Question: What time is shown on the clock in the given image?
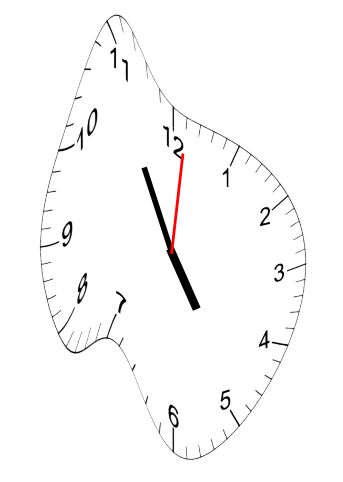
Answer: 04:55:01